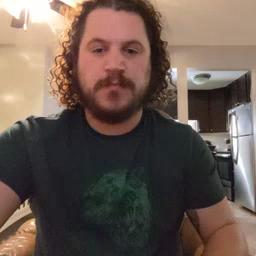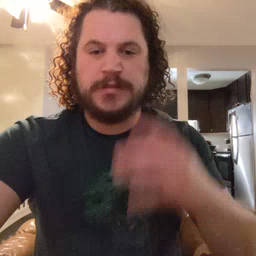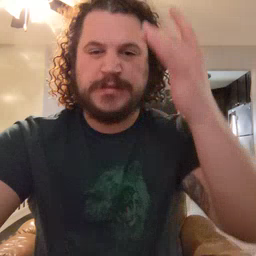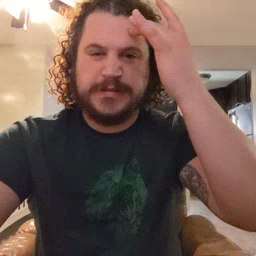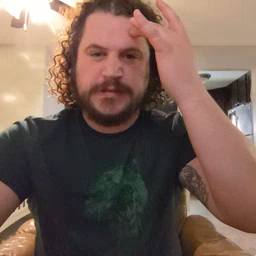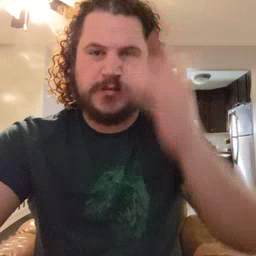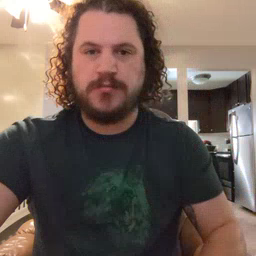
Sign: sick